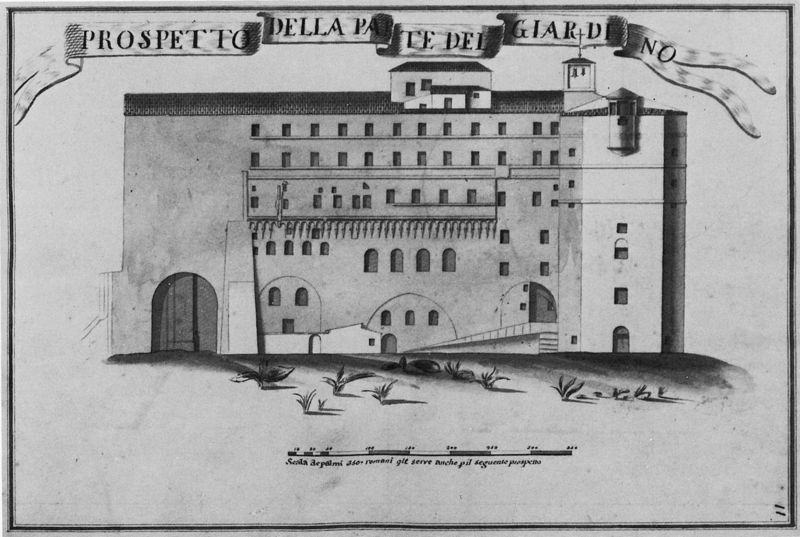
Titel: Perugia, Jesuitenkolleg, Aufriss der Gartenfassade
Künstler: Francesco Tiroli
Standort: Perugia (EU - I - Umbrien)
Institution: Rom, Staatsarchiv
Schlagwörter: schatten, fenster, zeichnung, dach, gebäude, haus, schloss, architektur, pflanzen, turm, ansicht, mauer, treppe, arches, stair, steps, white, window, black, gray, windows, durchgang, tor, erker, burg, kreuz, türmchen, kohle, festung, druck, radierung, stich, text, überschrift, gefängnis, glocke, rundbögen, building, house, roof, tower, dachgauben, etagen, plfanzen, flat, garden, plants, drawing, paper, sketch, cross, door, italy, wohnungen, maßstab, bauzeichnung, arc, prospekt, skala, cupola, facade, gate, italian, scale, art, italienisch, pencil, tan, latin, big, banner, tile, high, birg, te, ramp, della, bells, dei, prospetto, del, giardi, parte, giardino